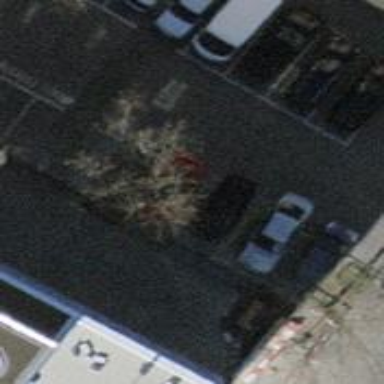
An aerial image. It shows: Bicycle parking area with bollards.